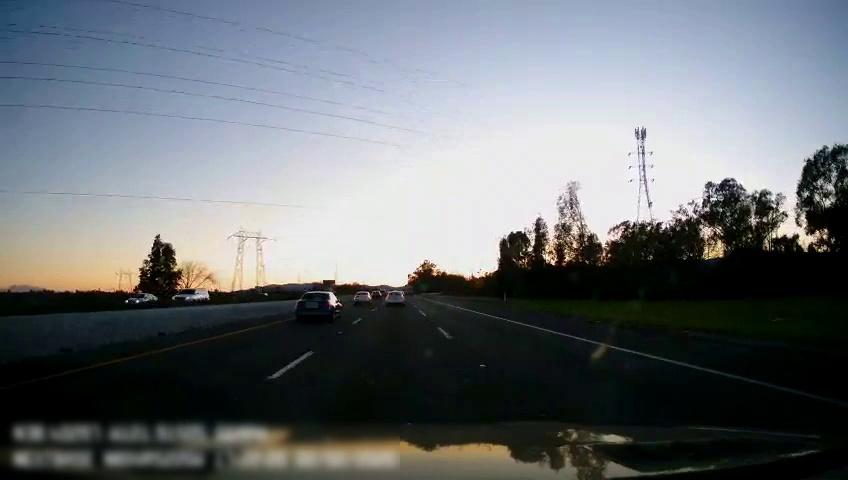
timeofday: Day
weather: Sunny
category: Drivable Space
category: Vehicles | Car
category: Vehicles | Car
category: Vehicles | SUV
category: Vehicles | Car
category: Vehicles | Car
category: Vehicles | Car
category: Vehicles | Truck
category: Lanes | Current Lane
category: Lanes | Current Lane
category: Lanes | Alternate Lane
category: Lanes | Alternate Lane
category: Traffic | Signs